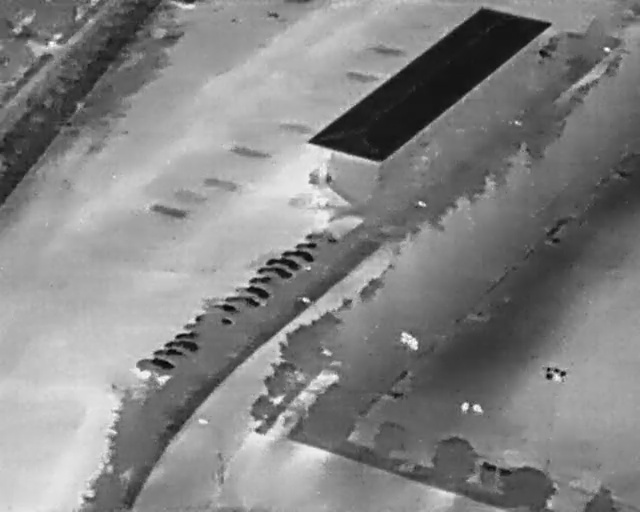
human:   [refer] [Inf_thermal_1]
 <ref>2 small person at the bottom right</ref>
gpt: <box>[[73, 78, 75, 80, 2], [71, 78, 73, 80, 2]]</box>

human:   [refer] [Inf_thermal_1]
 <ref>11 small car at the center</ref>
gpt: <box>[[49, 42, 51, 50, 12], [47, 44, 49, 50, 12], [45, 45, 47, 53, 12], [43, 47, 45, 55, 12], [42, 49, 43, 56, 12], [40, 51, 41, 57, 6], [36, 55, 38, 62, 4], [38, 52, 40, 60, 16], [34, 57, 35, 62, 5], [32, 57, 34, 66, 5], [29, 61, 31, 65, 5]]</box>

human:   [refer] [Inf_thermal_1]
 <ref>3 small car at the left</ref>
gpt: <box>[[28, 62, 30, 67, 5], [27, 63, 29, 70, 5], [25, 65, 27, 72, 5]]</box>

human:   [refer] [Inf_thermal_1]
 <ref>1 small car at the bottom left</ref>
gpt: <box>[[23, 67, 25, 75, 4]]</box>